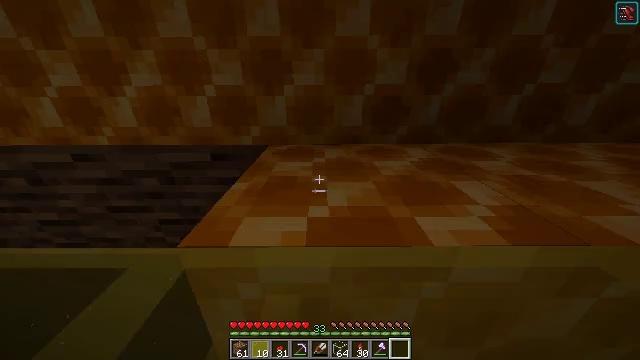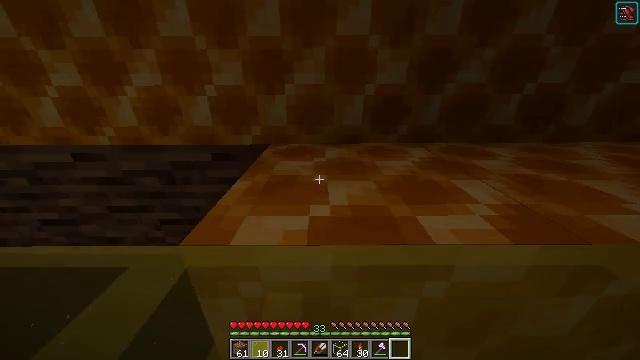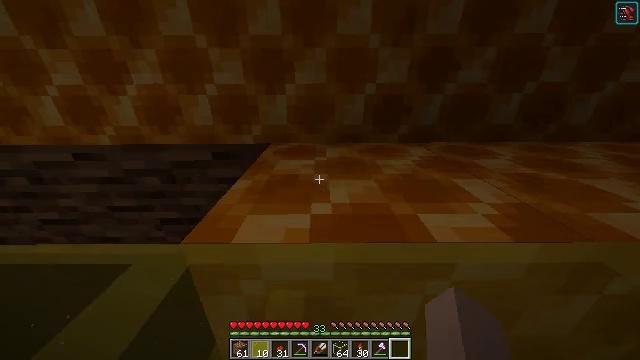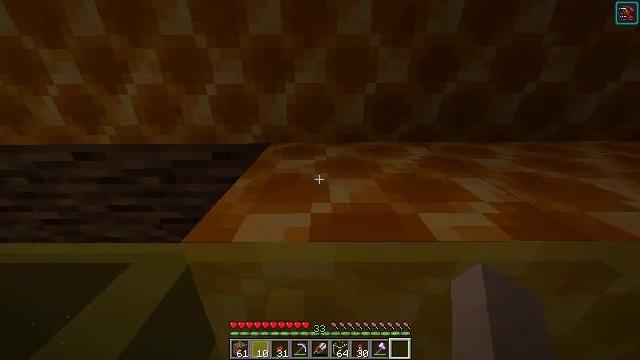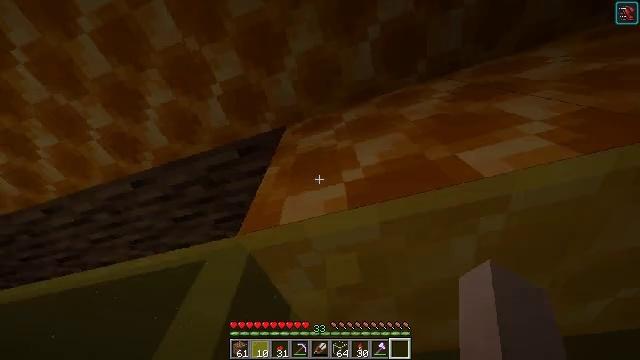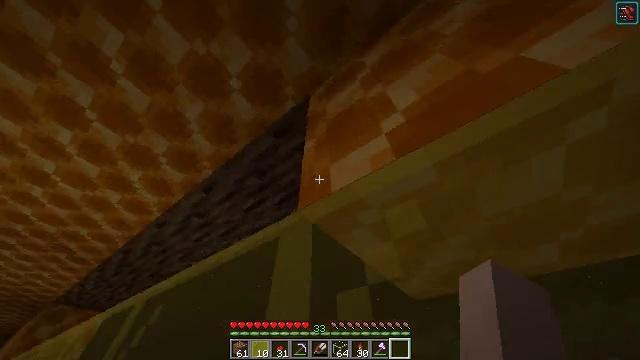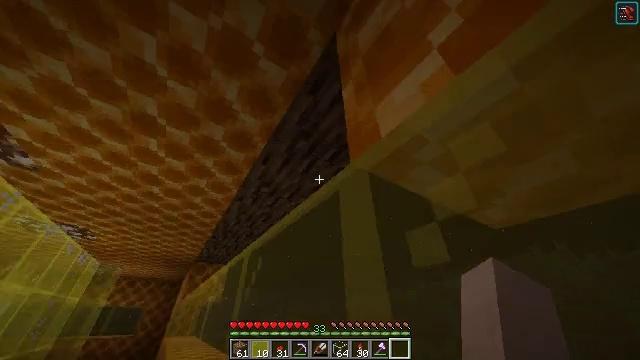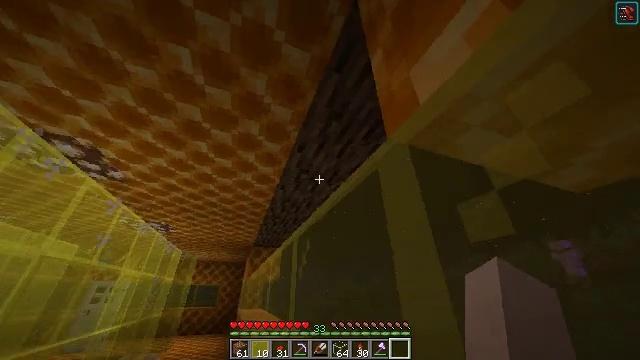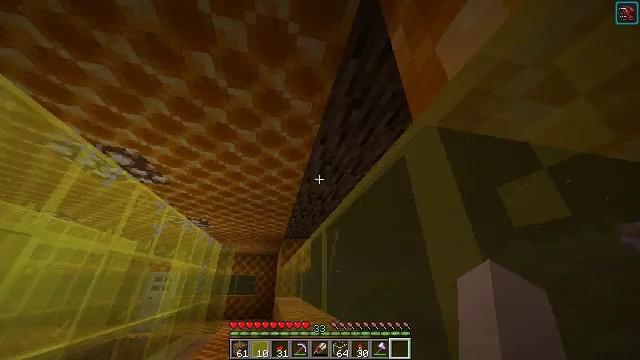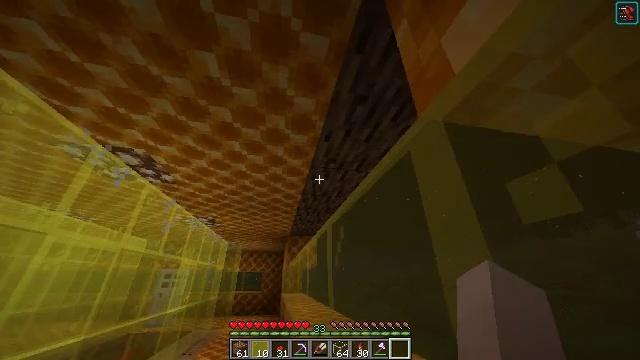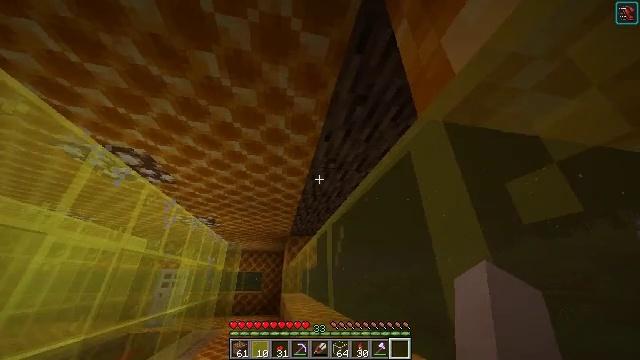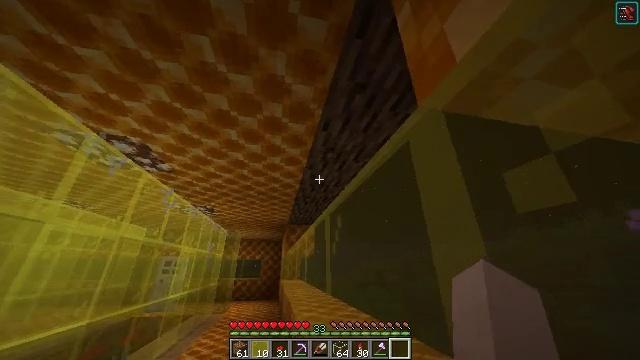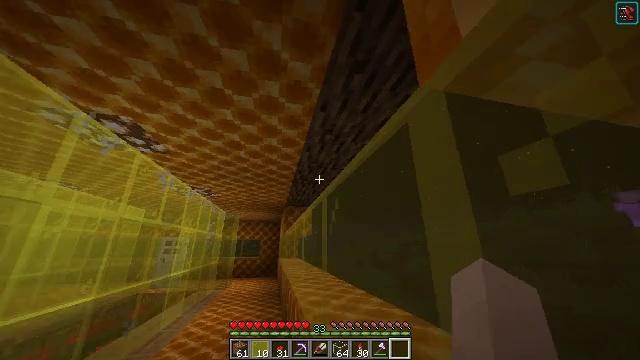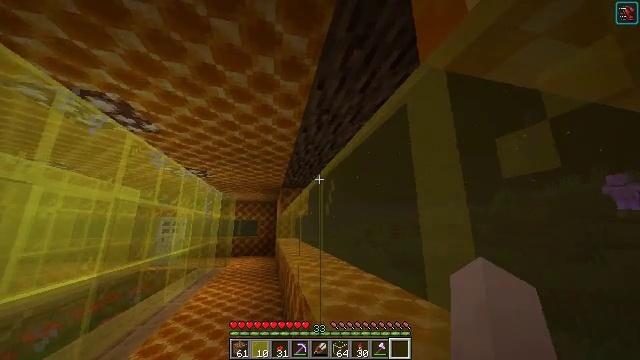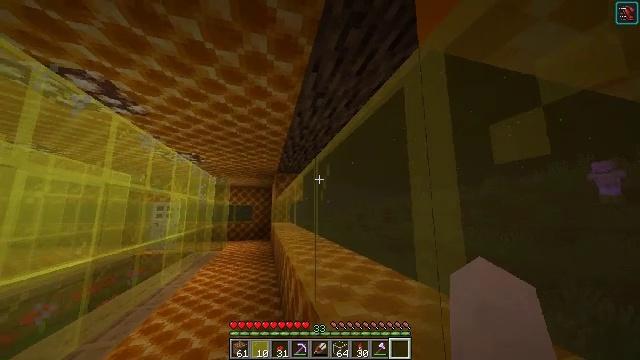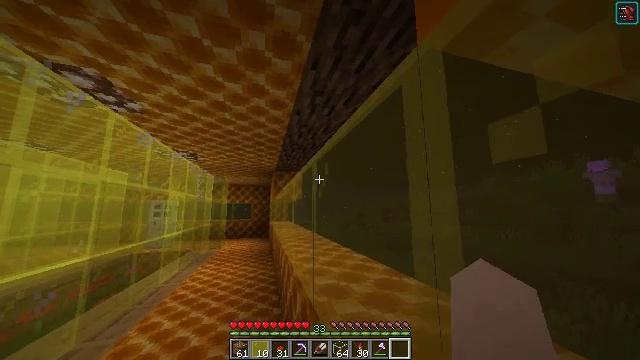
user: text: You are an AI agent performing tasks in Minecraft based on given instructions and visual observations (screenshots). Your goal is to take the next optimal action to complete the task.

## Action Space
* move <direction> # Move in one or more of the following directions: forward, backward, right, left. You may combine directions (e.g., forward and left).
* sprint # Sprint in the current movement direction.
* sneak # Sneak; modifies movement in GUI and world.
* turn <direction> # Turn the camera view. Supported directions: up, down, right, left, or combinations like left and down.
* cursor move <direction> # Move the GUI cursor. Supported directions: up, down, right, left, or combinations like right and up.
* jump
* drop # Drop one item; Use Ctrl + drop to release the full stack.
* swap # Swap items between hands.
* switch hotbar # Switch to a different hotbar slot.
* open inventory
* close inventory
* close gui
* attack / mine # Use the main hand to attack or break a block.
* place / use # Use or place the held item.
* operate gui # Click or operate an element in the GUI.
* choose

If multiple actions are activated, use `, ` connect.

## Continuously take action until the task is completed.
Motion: motion action
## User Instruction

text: Create a honeycomb block using the crafting table.
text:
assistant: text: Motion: no_op
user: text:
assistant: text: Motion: no_op
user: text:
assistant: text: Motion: no_op
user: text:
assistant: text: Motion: turn left and down
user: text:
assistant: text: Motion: turn left and down
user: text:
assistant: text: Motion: turn left and down
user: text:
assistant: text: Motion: turn left and down
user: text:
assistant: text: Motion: turn left and down
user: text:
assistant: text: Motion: turn left
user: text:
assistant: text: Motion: no_op
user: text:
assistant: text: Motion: turn down
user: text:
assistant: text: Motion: turn down
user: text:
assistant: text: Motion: turn right and down
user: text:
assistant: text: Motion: turn right and down
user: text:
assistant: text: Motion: no_op
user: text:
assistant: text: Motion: no_op
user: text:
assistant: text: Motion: no_op
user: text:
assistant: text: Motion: no_op
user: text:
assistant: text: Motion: no_op
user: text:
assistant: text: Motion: no_op
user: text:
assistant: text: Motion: no_op
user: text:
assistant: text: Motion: no_op
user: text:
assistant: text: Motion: no_op
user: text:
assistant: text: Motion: no_op
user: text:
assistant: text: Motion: no_op
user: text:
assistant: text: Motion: no_op
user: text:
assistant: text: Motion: no_op
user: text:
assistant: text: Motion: no_op
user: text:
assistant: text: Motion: no_op
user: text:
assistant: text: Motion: no_op